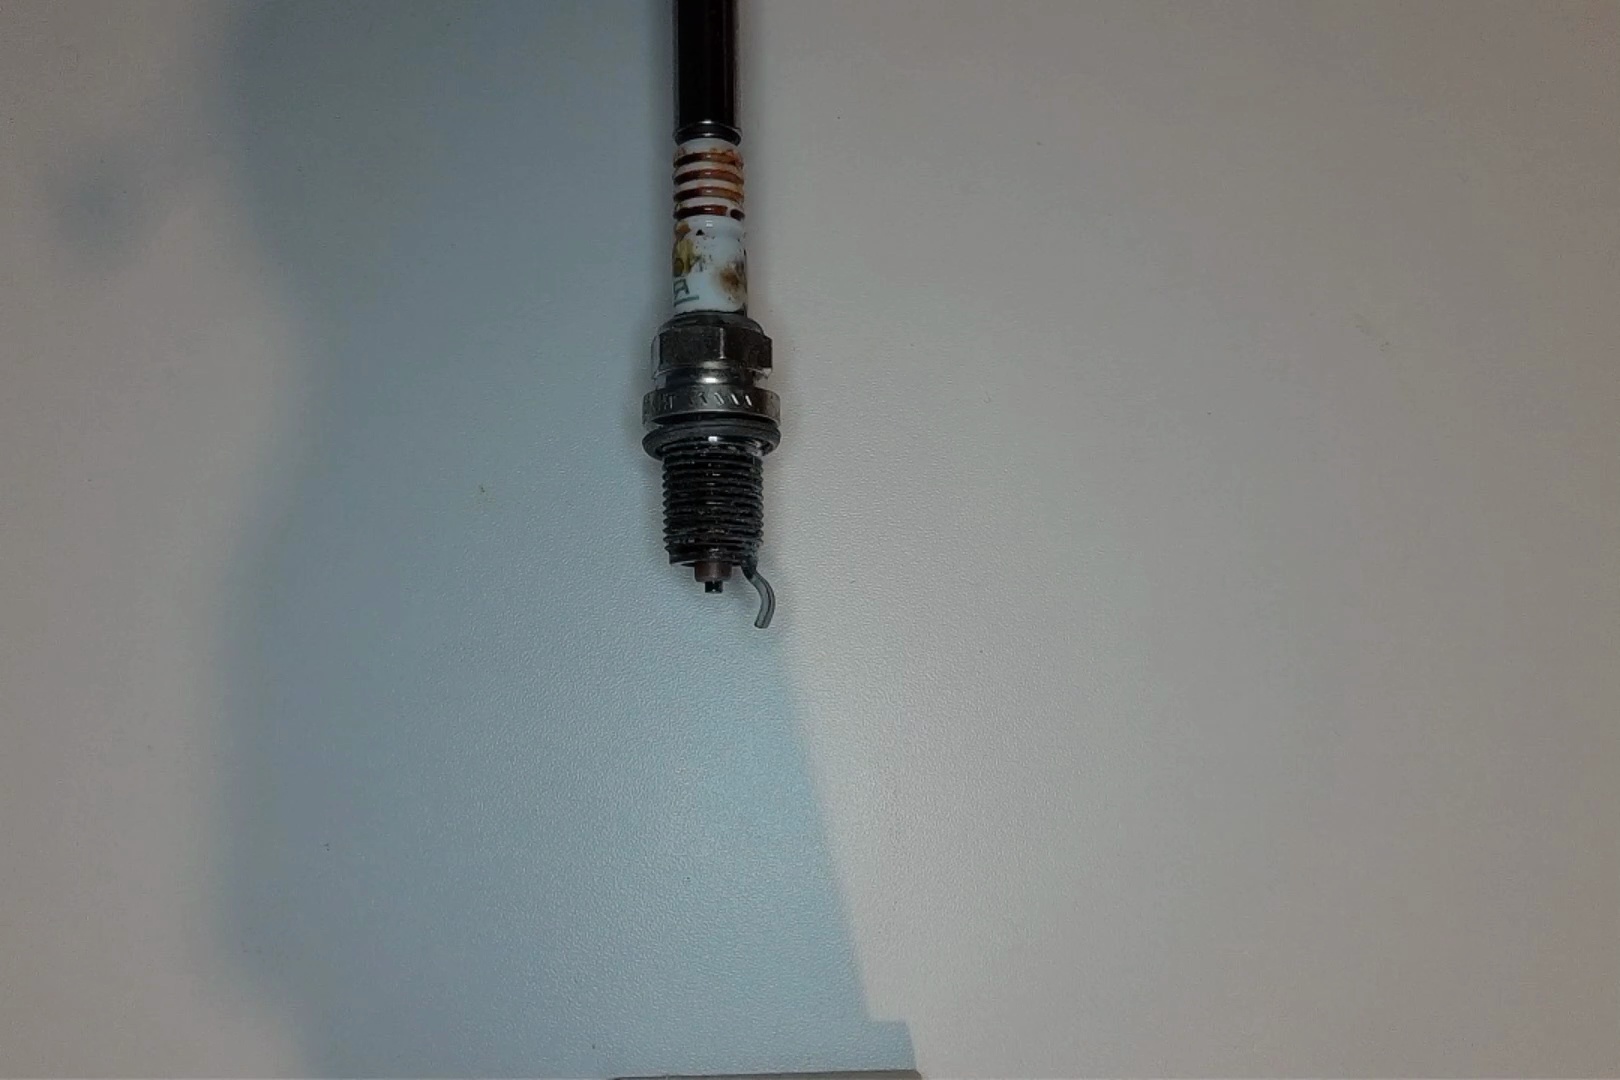
Label: anomaly